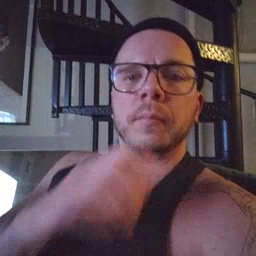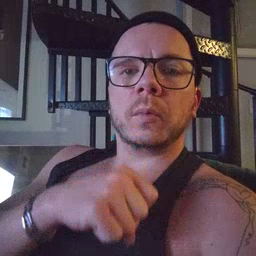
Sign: old